Question:
Hi everyone I am in the process of building a room allocating system that checks if a room is available on a given date. There are about 20 unique room ids and I've just included as snippet of several above.
So for example if the user types in the date of 2012-01-01 I would want the of 1 to be excluded from the results because as seen above it has been already booked for that date.
In a sense any match found between the user's in-putted date should cause the entire list of corresponding room_id's to be excluded from the list.
I used the below SQL query:
'''
SELECT DISTINCT room_id
FROM room_booking
WHERE date_booked<>'$date'
'''
Unfortunately it doesn't work because although it excludes the result for a single row, it includes the rest of the results for a given ?
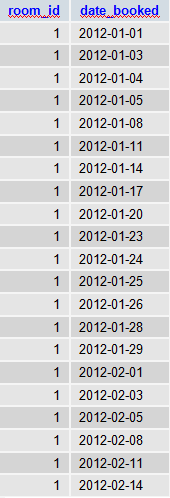
Answer: Not tried this, but here goes
'''
SELECT DISTINCT room_id
FROM room_booking
WHERE room_id NOT IN
(SELECT DISTINCT room_id
FROM room_booking
WHERE date_booked = '$date'
)
'''